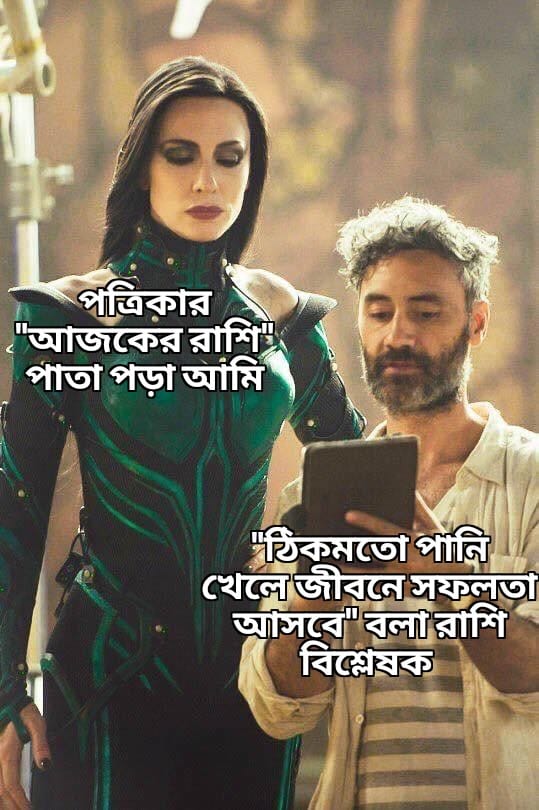
Caption: পত্রিকার " আজকের রাশি "   পাতা পড়া আমি    "ঠিকমতো পানি খেলে জীবনে সফলতা আসবে "    বলা রাশি বিশ্লেষক
Label: non-hate